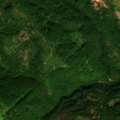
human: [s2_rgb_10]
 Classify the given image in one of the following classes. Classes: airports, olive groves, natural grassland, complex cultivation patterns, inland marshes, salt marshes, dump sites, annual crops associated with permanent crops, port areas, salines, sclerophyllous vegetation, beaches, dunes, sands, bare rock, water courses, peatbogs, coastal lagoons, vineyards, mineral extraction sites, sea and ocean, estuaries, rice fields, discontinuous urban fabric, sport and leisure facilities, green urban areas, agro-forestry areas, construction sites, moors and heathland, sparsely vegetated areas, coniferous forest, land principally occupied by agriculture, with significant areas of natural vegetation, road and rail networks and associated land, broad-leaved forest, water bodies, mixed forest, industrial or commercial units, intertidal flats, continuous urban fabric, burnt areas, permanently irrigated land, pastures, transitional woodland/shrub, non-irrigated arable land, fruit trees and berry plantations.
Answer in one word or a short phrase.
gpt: land principally occupied by agriculture, with significant areas of natural vegetation, broad-leaved forest, transitional woodland/shrub